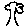
Label: tree